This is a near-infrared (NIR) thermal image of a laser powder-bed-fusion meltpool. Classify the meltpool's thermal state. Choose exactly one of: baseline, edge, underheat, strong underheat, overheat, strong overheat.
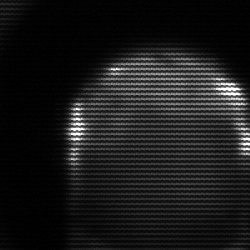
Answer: edge